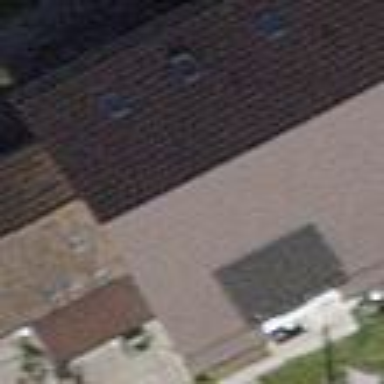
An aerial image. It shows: Terrace building.